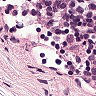
Metastatic tissue present: no